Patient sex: M
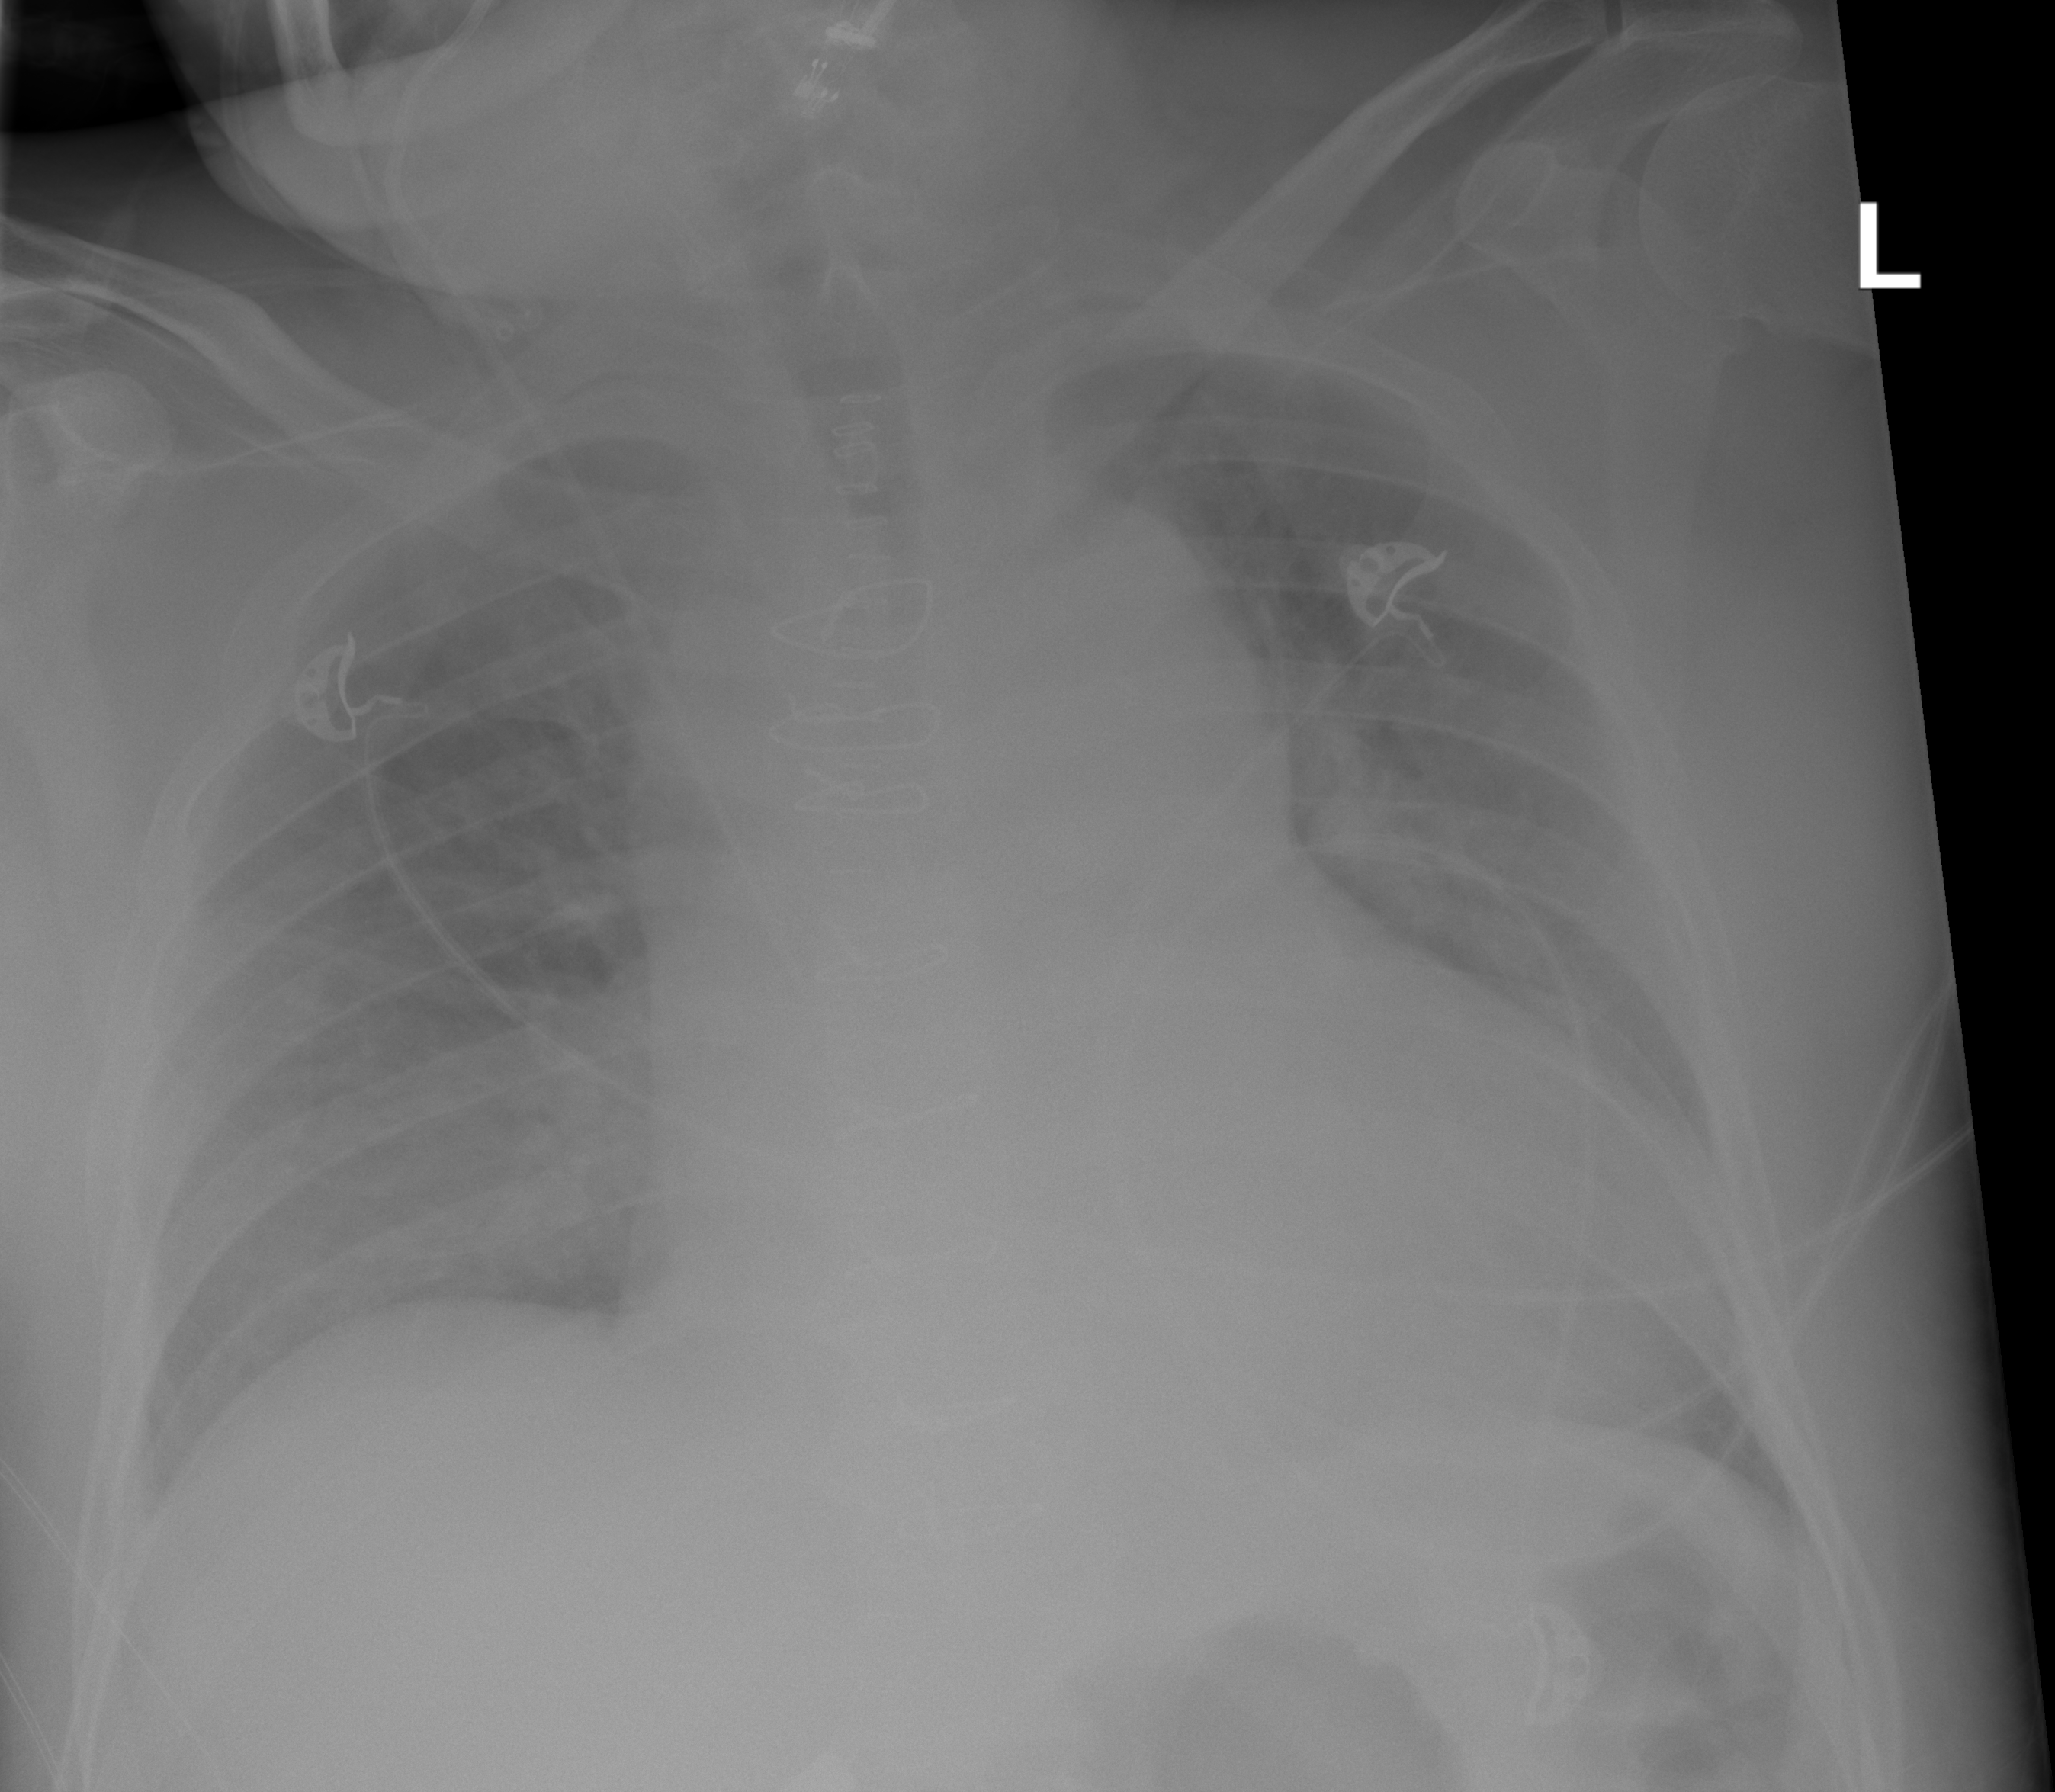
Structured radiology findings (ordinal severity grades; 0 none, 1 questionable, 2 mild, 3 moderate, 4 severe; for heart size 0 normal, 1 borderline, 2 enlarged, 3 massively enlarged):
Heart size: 1
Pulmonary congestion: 2
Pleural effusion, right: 2
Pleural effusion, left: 2
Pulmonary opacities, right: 0
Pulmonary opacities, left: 0
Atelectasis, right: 2
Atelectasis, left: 2